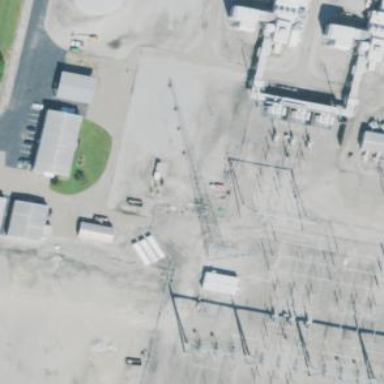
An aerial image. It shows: Industrial area with fence enclosing power plant.